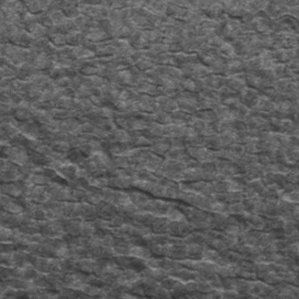
Label: frost